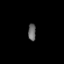
Tissue: prostate
Cell type: Epithelial cells
Senescence score: 0.7399
Nuclear area (px): 130
Mean DAPI intensity: 103.923